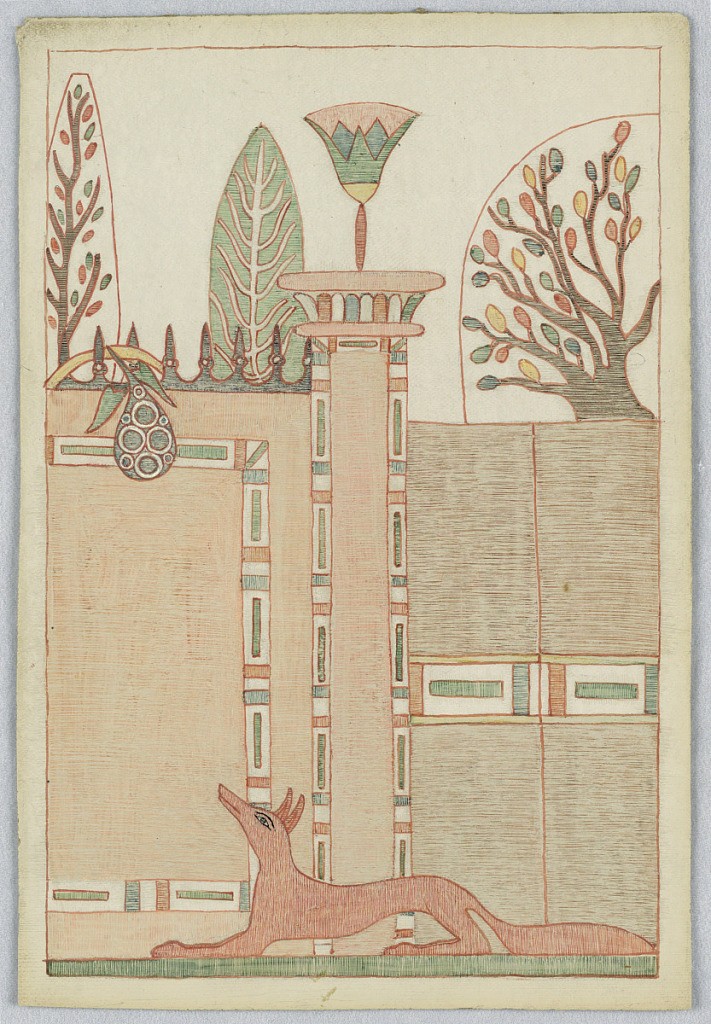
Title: The Fox and the Grapes, Illustration for Aesop's Fables
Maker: Victor Wilbour
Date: ca. 1916
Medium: Pen and red ink, crayon on white board
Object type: Drawing
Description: Fox below, facing left, looking up. Grapes at top of wall, upper left.